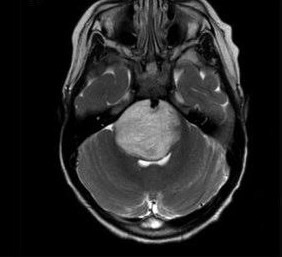
Label: glioma